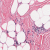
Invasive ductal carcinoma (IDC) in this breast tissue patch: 0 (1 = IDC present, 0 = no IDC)